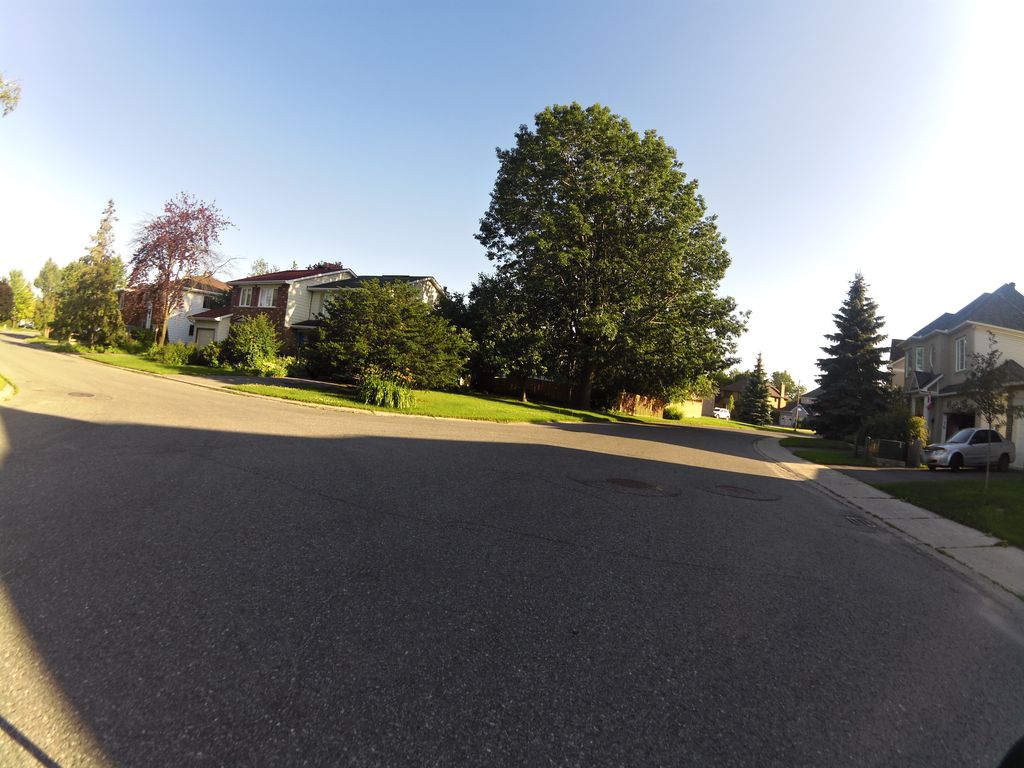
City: ottawa-gatineau